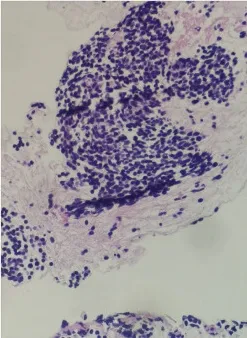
Histological images of the pancreatic tumor showing small cell carcinoma in the pancreas (hematoxylin and eosin staining (HE), x200 magnification). The small cell carcinoma was positive with immunostaining for CK, Syn, CD56, TTF-1 and Ki67 (200X):. Was HE staining of the specimen.
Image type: pathology (h&e)